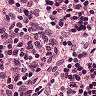
Metastatic tissue present: no